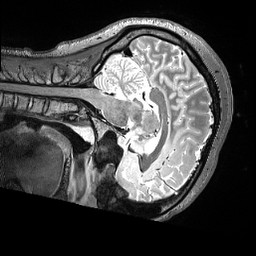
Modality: T2w
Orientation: sagittal
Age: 24
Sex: female
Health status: ill
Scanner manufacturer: siemens
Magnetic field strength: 3 T
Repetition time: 3.2 s
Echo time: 0.563 s